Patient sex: F
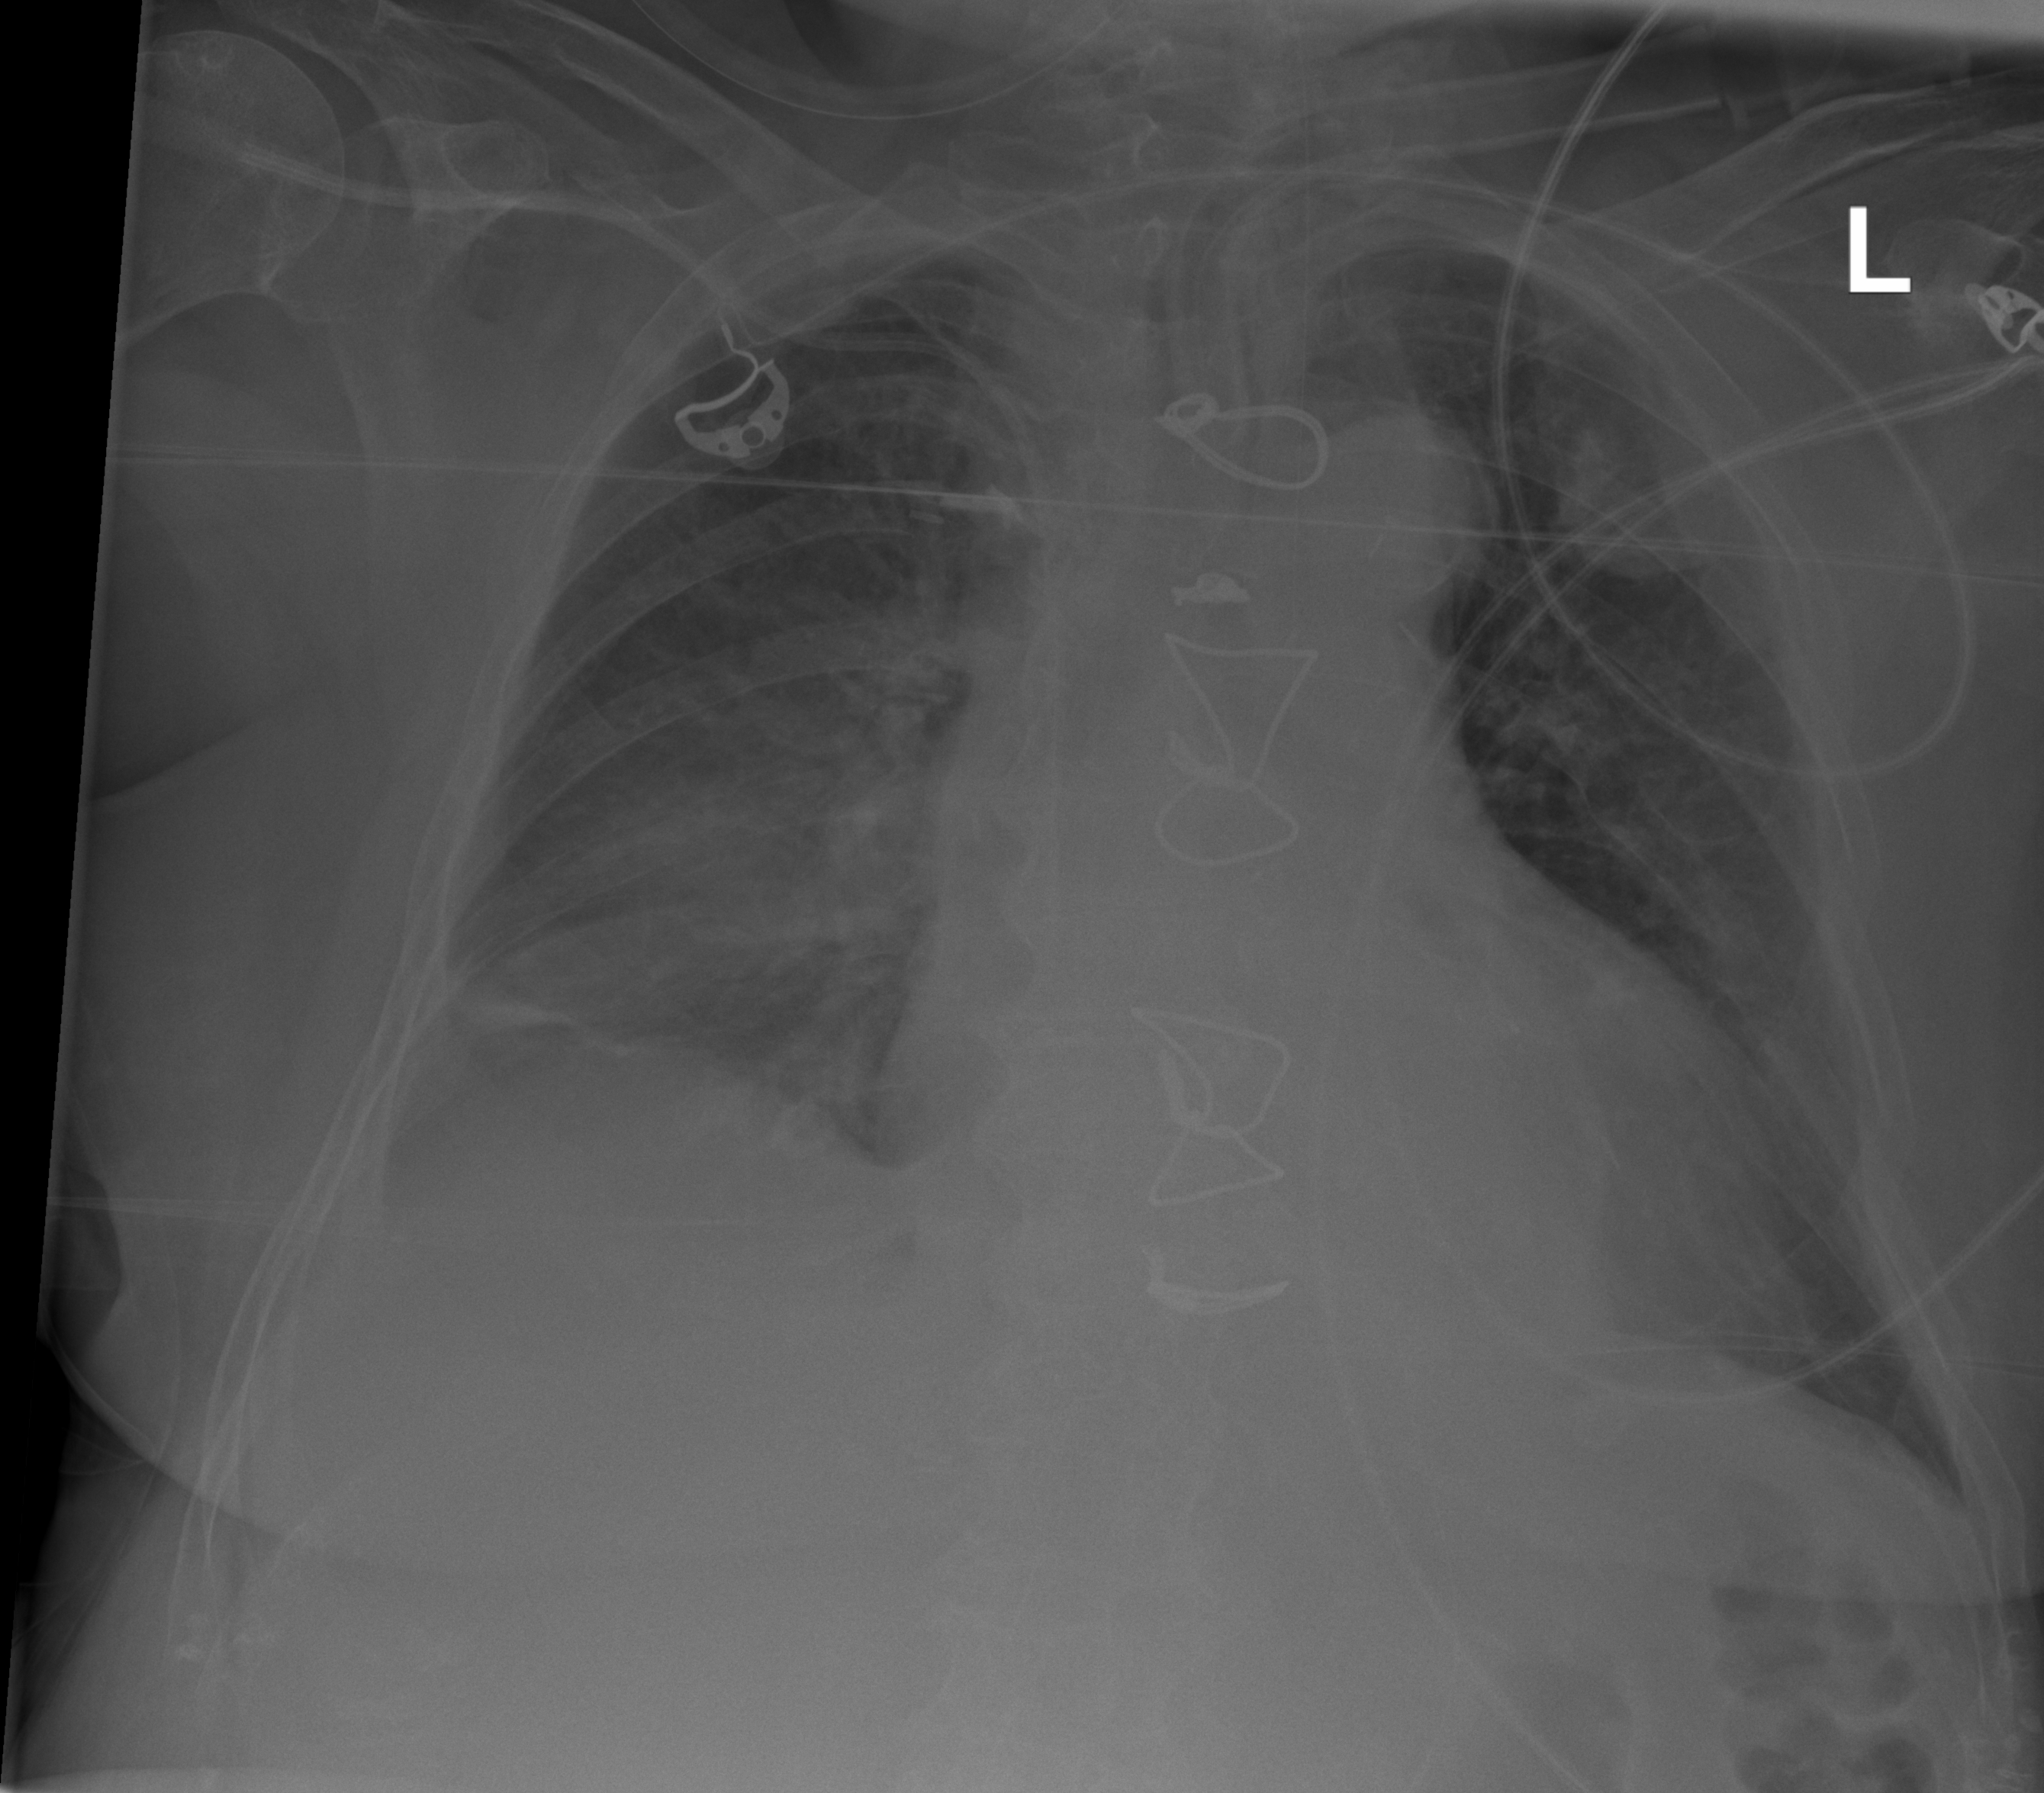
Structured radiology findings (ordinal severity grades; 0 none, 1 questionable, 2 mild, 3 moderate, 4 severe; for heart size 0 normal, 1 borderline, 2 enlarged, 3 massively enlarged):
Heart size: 2
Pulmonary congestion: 3
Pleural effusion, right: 3
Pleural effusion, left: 0
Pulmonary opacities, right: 3
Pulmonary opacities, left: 2
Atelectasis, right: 2
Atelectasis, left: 0